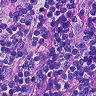
Metastatic tissue present: no